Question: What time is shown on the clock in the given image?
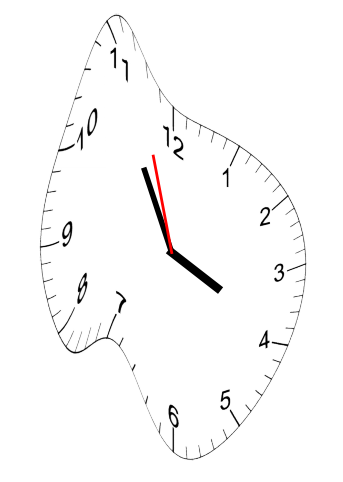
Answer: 03:54:57